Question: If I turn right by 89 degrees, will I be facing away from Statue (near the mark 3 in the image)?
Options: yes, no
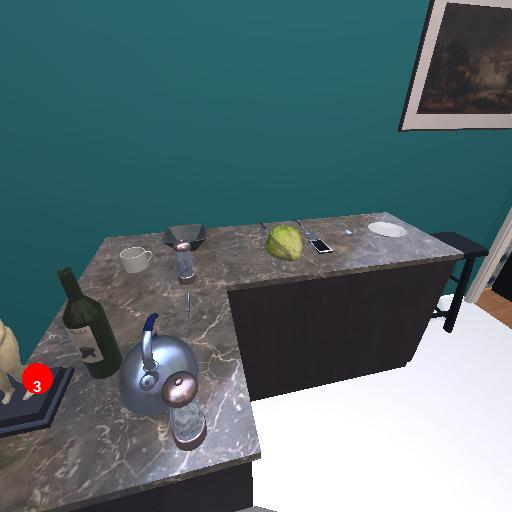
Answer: yes